Question: It is required to place a number of queens so that there is a queen in each row and column. Find the number of different placements of queens that satisfy the constraint that queens cannot attack each other. Now that some queens have been placed in the existing picture, how many different combinations of placements are there for the remaining queens?
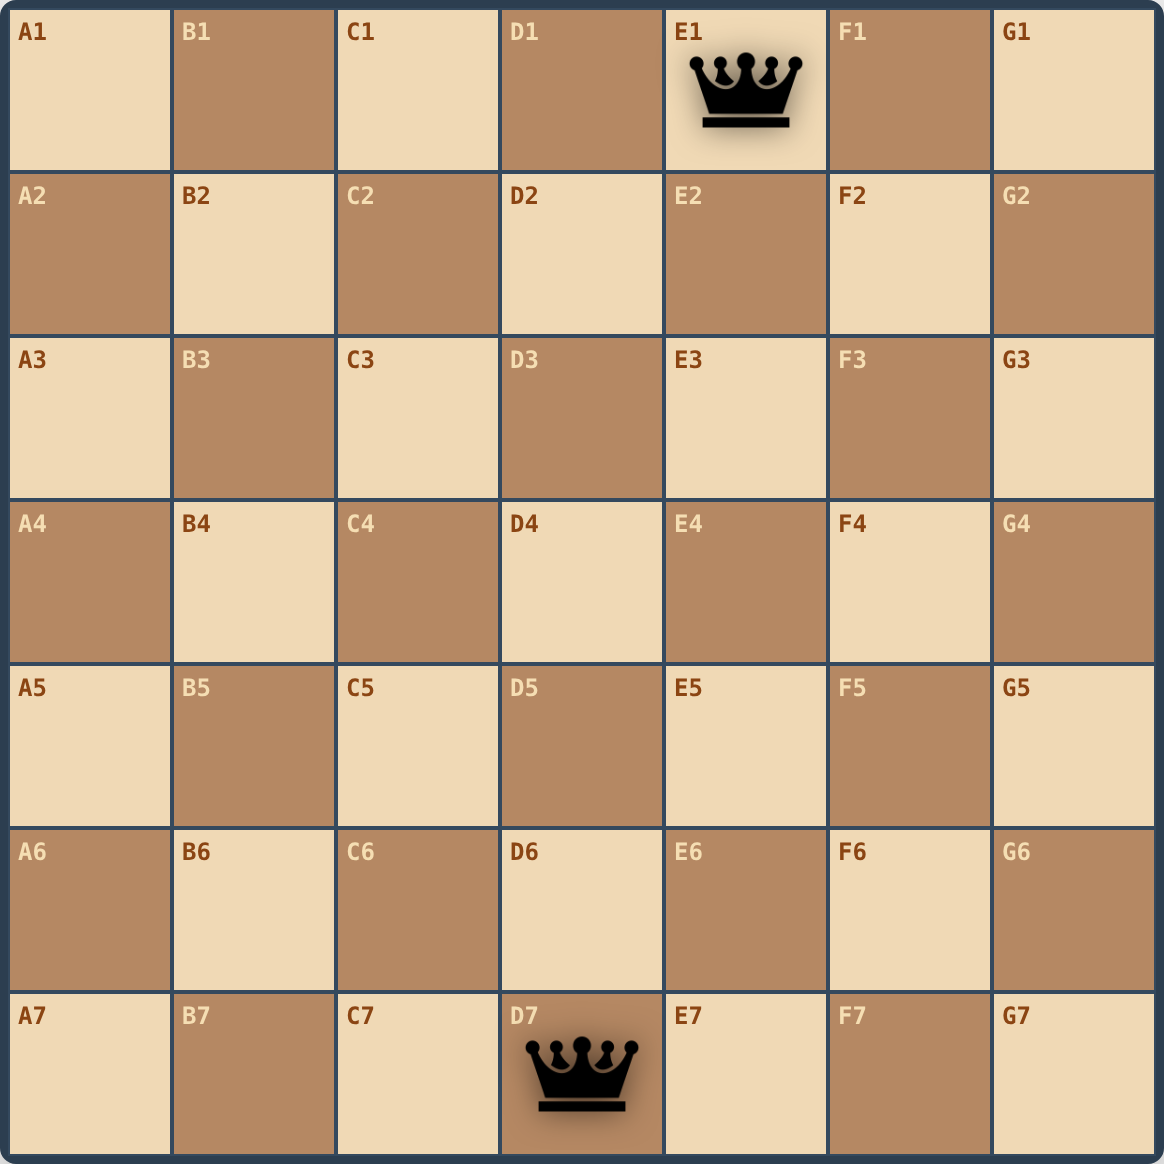
Answer: 1